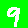
Digit: 9